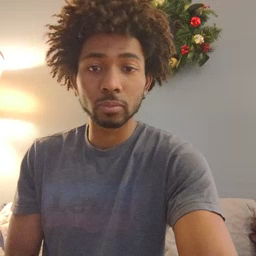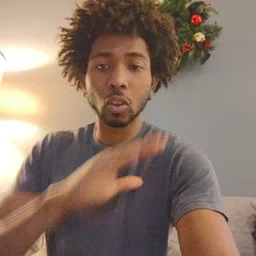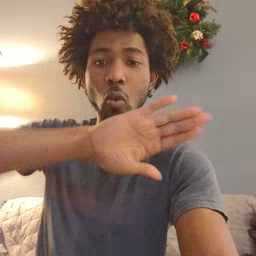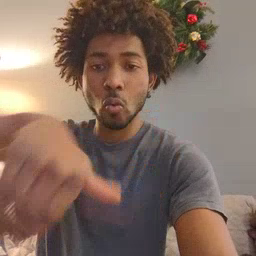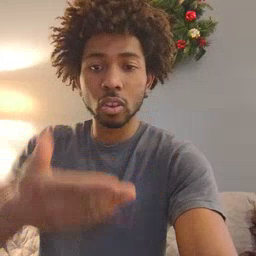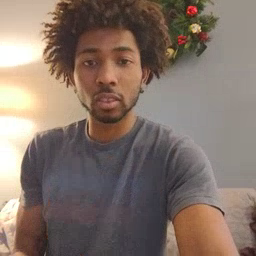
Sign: all